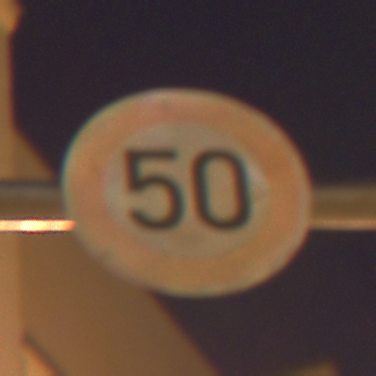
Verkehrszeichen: Geschwindigkeit50
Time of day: Night
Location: Outdoor (Urban)
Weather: Clear
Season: NotSpecified
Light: Artificial